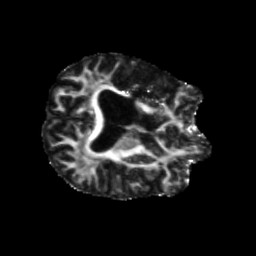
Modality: FA
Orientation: axial
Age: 51
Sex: female
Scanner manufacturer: siemens
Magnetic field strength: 3 T
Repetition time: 5.25 s
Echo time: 0.08 s